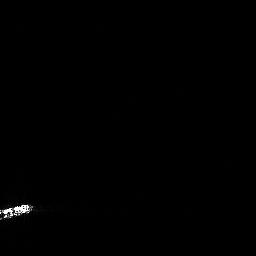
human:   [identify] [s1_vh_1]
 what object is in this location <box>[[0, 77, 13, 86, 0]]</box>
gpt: <ref>1 medium ship at the bottom left</ref>